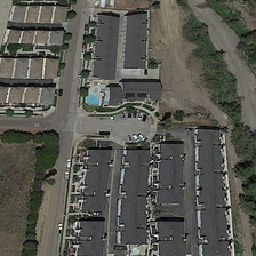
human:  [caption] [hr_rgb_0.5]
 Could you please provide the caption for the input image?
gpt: Many rectangular buildings are orderly near the dry river with many green trees on the two sides.

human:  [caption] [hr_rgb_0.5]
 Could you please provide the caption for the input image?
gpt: Many rectangular buildings are arranged near a dry river with many green trees on two sides.

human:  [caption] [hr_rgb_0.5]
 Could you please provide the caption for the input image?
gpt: In the river basin, there are many neat rectangular green trees on both sides.

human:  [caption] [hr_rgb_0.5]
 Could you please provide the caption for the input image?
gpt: In a dry river, there are many rectangular buildings in order, with many green trees on both sides.

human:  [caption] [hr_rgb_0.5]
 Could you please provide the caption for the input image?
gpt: Many rectangular buildings are orderly near the dry river with many green trees on both sides.